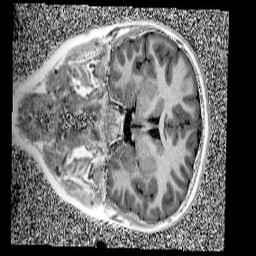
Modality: UNIT1
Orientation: coronal
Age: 11
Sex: female
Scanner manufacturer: siemens
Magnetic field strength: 3 T
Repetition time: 4 s
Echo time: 0.00299 s